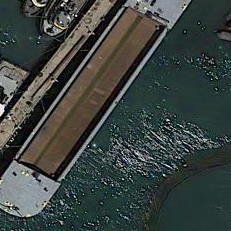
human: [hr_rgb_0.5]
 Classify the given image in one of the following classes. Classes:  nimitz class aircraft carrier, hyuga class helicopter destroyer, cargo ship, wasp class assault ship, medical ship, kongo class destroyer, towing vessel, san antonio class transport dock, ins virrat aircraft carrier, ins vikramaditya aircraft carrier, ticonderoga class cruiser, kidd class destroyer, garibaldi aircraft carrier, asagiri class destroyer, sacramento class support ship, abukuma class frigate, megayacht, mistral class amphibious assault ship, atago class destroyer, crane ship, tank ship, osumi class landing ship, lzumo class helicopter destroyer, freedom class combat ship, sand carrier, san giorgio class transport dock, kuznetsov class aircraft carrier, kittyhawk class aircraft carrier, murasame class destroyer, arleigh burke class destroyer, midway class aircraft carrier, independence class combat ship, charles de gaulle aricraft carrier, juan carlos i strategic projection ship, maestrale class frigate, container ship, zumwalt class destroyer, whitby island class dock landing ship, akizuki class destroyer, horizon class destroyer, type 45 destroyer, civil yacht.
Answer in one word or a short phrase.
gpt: Sand carrier